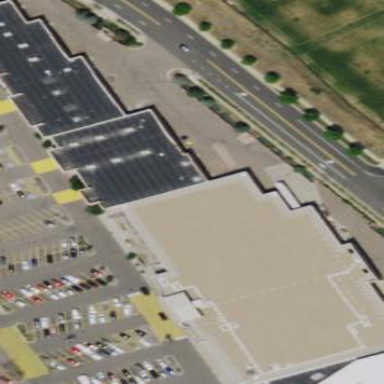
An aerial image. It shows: Building that houses supermarket.